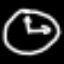
Label: clock